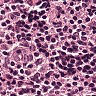
Metastatic tissue present: no